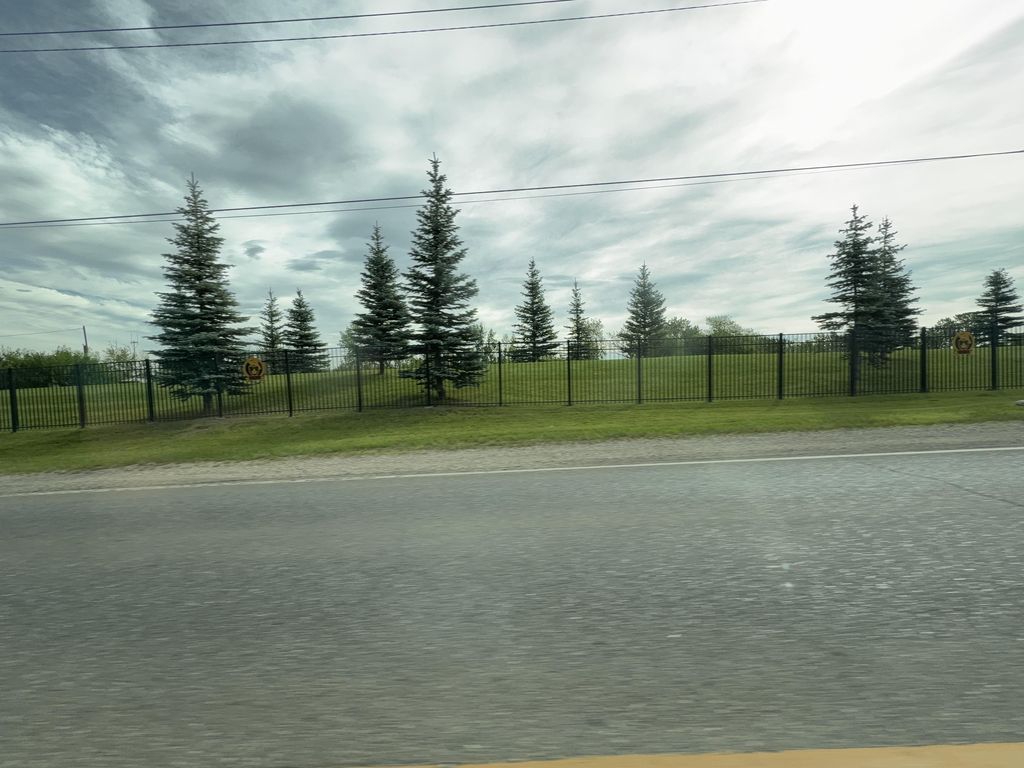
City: calgary